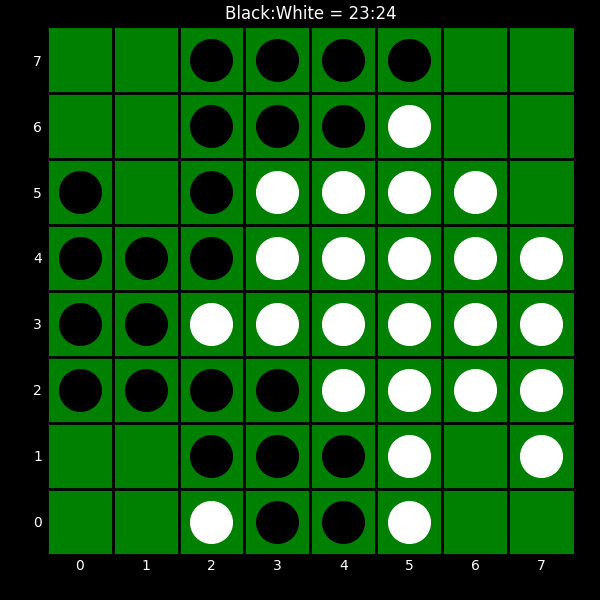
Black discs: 23
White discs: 24